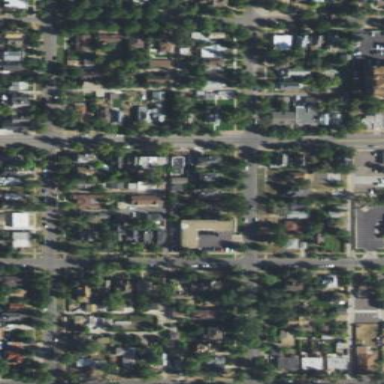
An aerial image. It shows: Residential area within historic district.